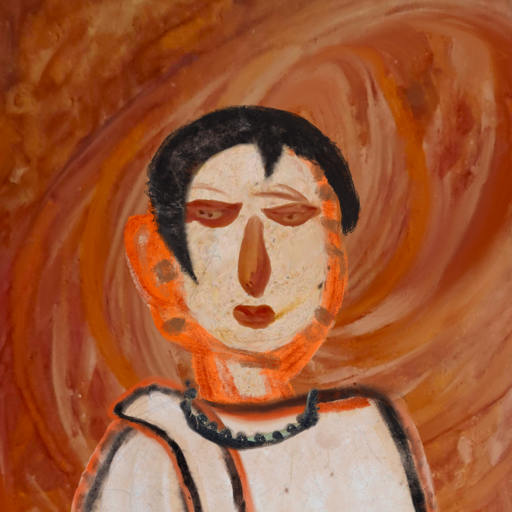
Background: Pious_Lady, Head And Neck Front: Rupkatha, Face Front: Pious_Lady, Bust: Roy_Bahadur, Hair Front: Roy_Bahadur, Head Accessory: Blank, Second Necklace: Blank, Necklace: Childish, Baby: Blank